Question: One more question about choropleth maps is coming . At first lets make some data.
'''
'a<-c(4.1,2.5,0.4,6.4,1.4,1.8,3.8,1.3,2.3,8.4,5.2,1.9,0.8,1.5,2.1,1.2,3.8,1.4,3.1,0.8,4.0,1.3,4.8,2.6,2.8,2.3,3.1,2.5)
target<-c("austria","belgium","bulgaria","switzerland","cyprus","czech republic","denmark",
"estonia","spain","finland","france","greece","croatia","hungary","ireland","italy",
"lithuania","luxembourg","latvia","norway","poland","portugal","romania","sweden",
"slovenia","slovakia","turkey","united kingdom")
datas<-data.frame(region=target,value=a)
datas$region<-as.character(datas$region)
install.packages("choroplethr")
install.packages("choroplethrMaps")
library(choroplethr)
library(choroplethrMaps)
data(country.map)
data(country.regions)
gg <- country_choropleth(datas,legend="%",num_colors=1,zoom=target)
gg <- gg + xlim(-31.266001, 39.869301)
gg <- gg + ylim(27.636311, 81.008797)
gg <- gg + coord_map("lambert", lat0=27.636311, lat1=81.008797)
gg'
'''
So the output is
The thing that i cant adjust is to leave a country uncolored . If i set a country's value equal to 0 , that would drastically change the scale of the colors for the others. My target is to add countries that i don't have data for in the map and set their color to grey to make the map more realistic and to point out the countries that i have data for .
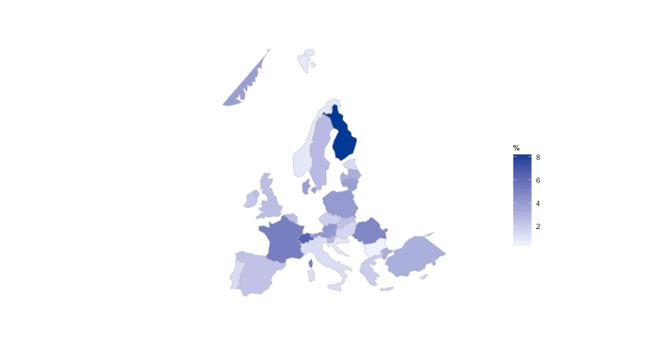
Answer: I think that there are two things here.
1. By default, all NA values in choroplethr are rendered as black: a <- c(NA, NA, NA,6.4,1.4,1.8,3.8,1.3,2.3,8.4,
5.2,1.9,0.8,1.5,2.1,1.2,3.8,1.4,3.1,0.8,
4.0, 1.3,4.8,2.6,2.8,2.3,3.1,2.5)
...

1. Note that you can override the scale by this: gg + scale_fill_continuous(low="#eff3ff", high="#084594", na.value="yellow")

You said that you wanted the NA values to appear grey. You can do that too just by changing the value of the 'na.value'. Here I chose yellow just for a large contrast because this is an example.